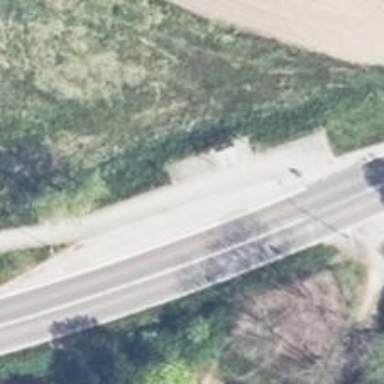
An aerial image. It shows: Excellent visible footway trail.